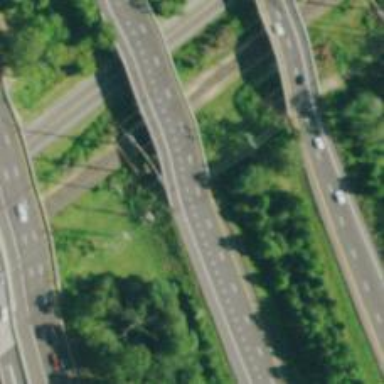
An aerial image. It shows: Urban freeway expressway bridge.